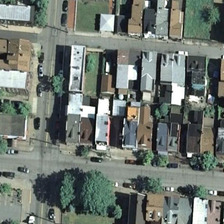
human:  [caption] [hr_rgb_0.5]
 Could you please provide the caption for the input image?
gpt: many buildings and some green trees are next to several roads in a dense residential area .

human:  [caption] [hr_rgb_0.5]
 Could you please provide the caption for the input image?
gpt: many buildings and some green trees are next to several roads in a dense residential area .

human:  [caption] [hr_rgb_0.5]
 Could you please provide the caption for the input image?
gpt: many buildings and some green trees are next to several roads in a dense residential area .

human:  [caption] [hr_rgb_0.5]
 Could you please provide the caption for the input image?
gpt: many buildings and some green trees are next to several roads in a dense residential area .

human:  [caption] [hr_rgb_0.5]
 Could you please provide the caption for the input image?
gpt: many buildings and some green trees are next to several roads in a dense residential area .